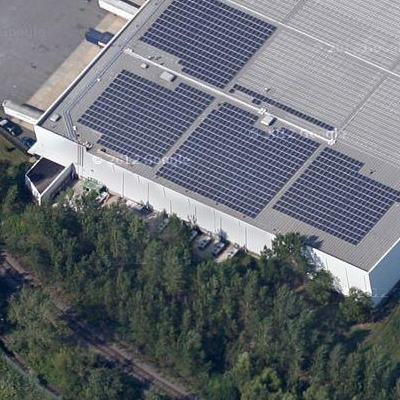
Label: cIndustry